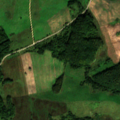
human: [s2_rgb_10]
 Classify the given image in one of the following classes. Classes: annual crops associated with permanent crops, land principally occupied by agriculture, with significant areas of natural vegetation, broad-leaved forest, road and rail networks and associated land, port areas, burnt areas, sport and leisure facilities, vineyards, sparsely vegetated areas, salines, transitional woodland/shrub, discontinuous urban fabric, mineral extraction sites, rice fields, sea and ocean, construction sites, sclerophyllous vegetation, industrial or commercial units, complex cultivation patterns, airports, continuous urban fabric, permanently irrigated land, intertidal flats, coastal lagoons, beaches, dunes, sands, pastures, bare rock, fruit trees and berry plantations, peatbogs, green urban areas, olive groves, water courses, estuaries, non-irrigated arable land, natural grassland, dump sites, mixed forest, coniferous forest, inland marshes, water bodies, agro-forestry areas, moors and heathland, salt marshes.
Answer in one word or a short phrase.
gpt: non-irrigated arable land, pastures, land principally occupied by agriculture, with significant areas of natural vegetation, broad-leaved forest